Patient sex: F
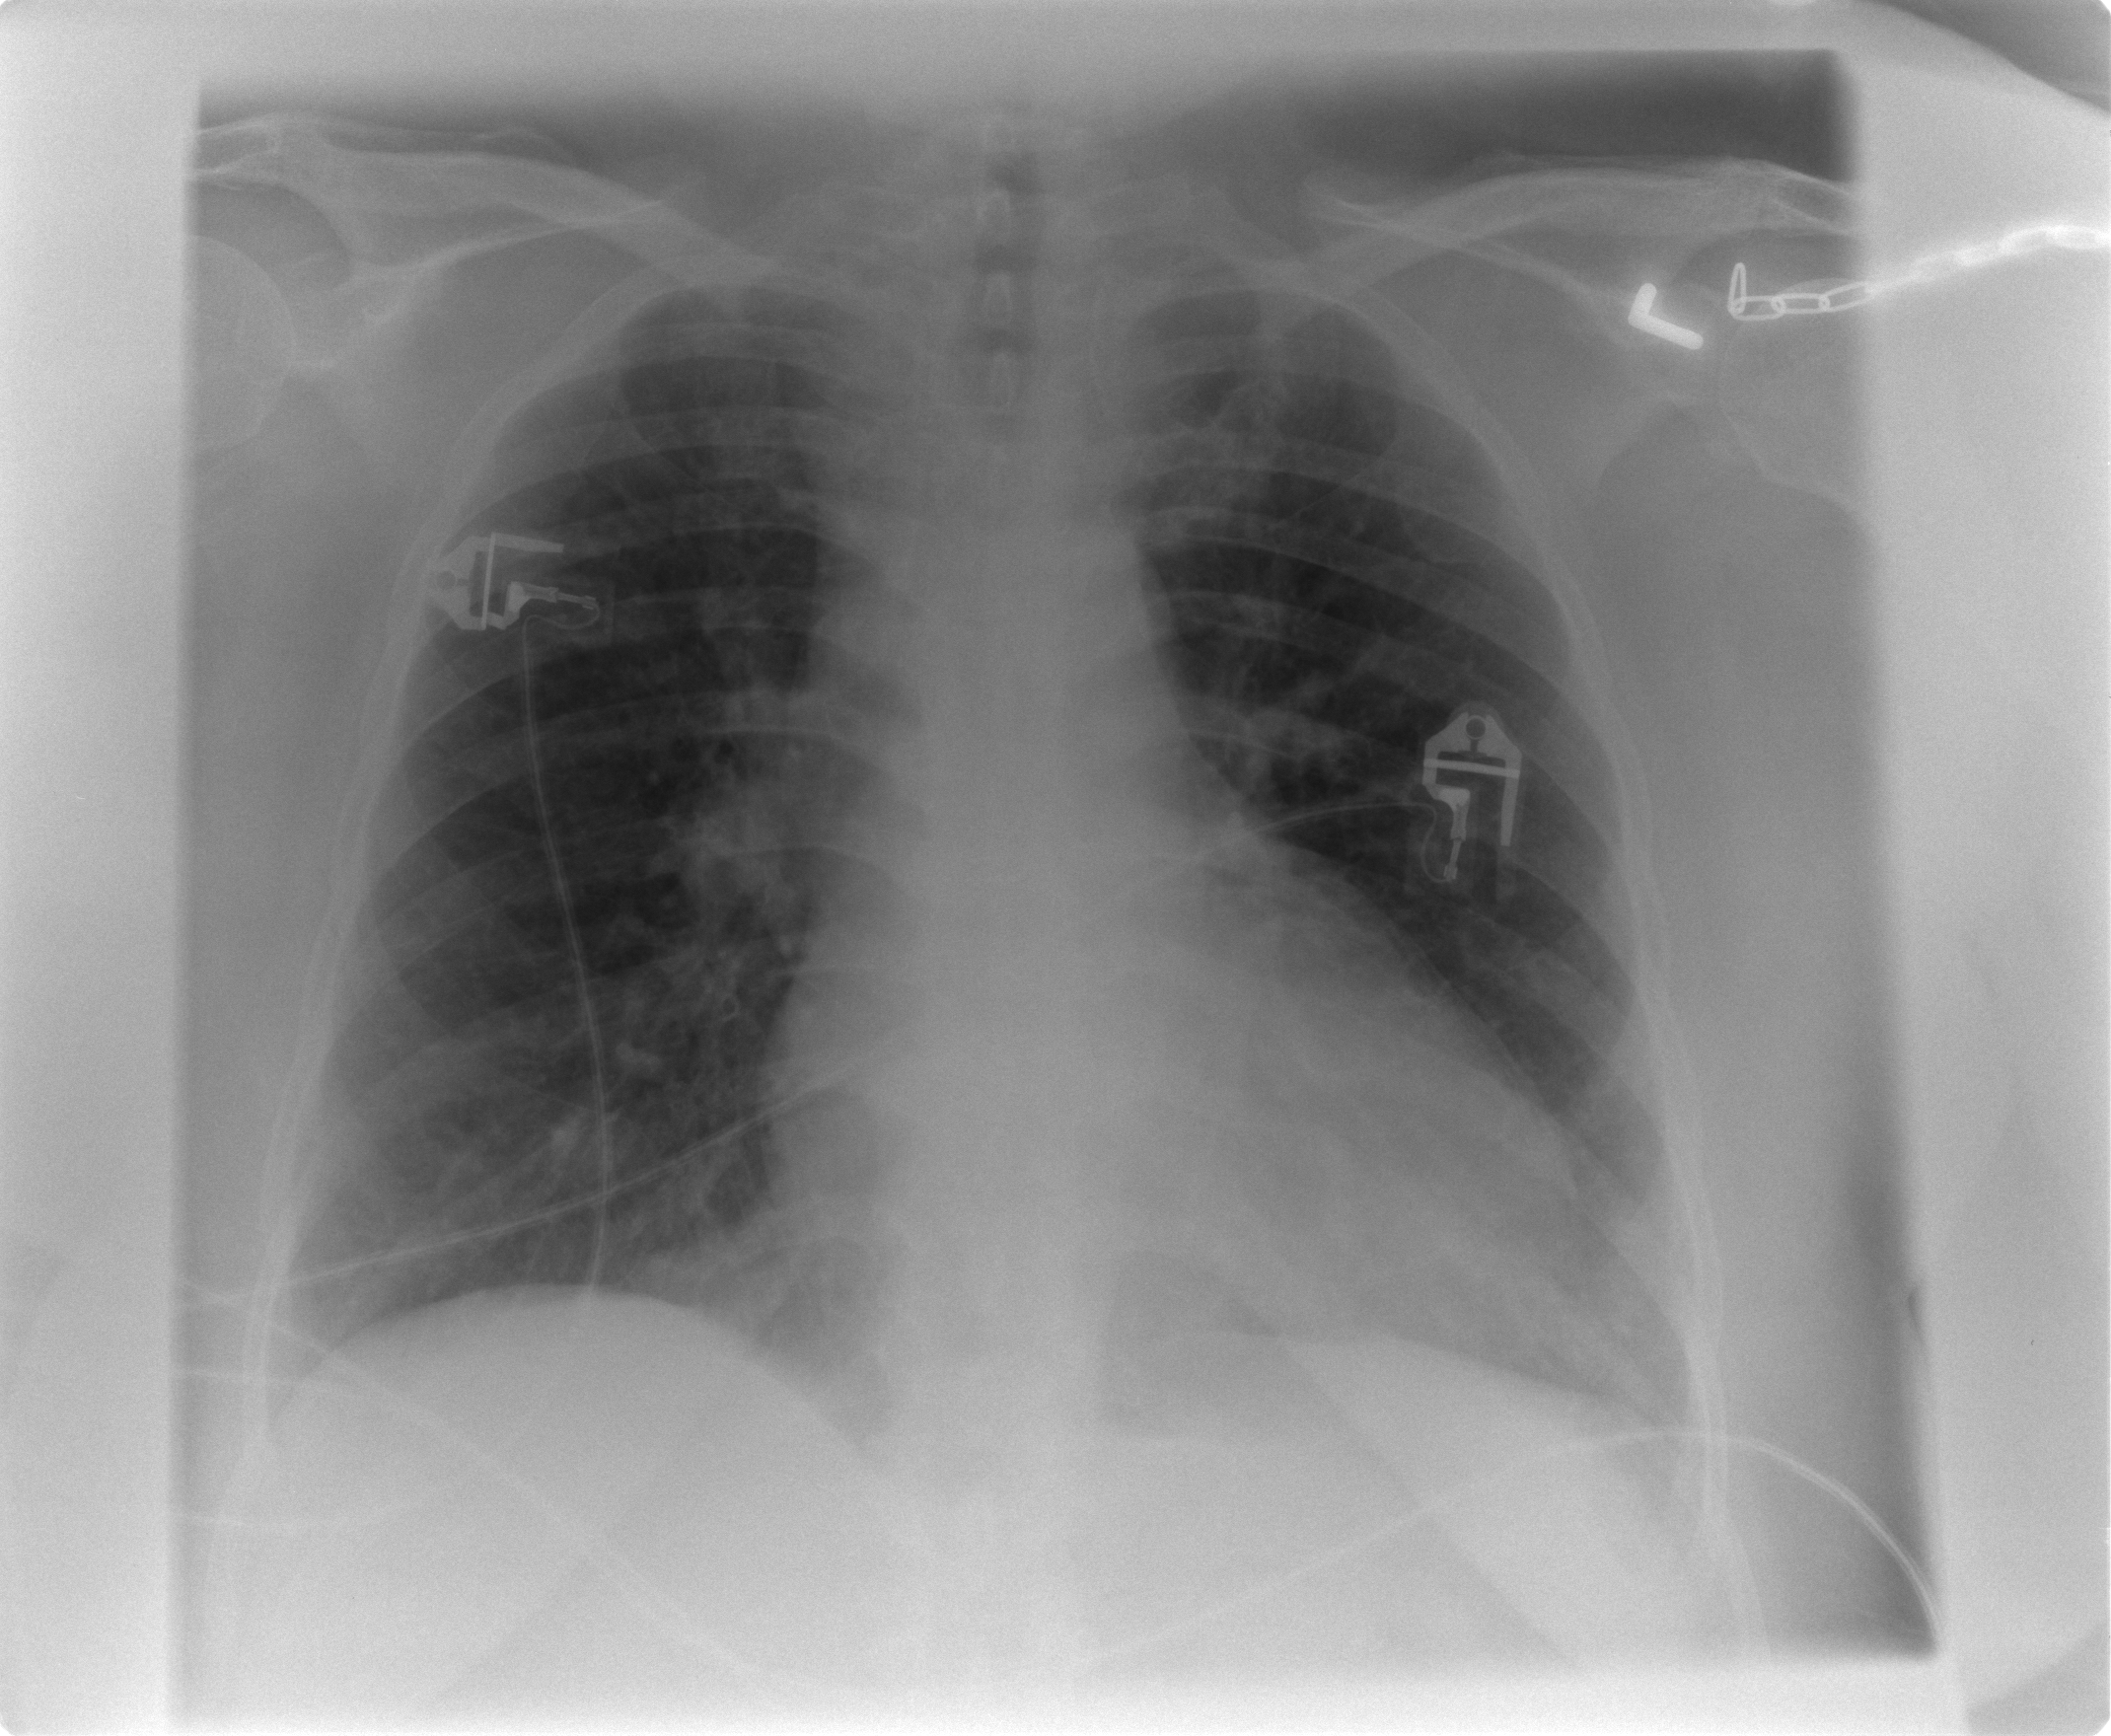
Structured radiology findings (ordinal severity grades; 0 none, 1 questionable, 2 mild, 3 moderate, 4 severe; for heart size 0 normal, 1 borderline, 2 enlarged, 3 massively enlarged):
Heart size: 2
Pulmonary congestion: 2
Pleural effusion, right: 0
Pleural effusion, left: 0
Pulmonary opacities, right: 0
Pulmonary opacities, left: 0
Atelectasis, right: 0
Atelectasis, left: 2